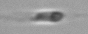
Label: flagellate_morphotype3